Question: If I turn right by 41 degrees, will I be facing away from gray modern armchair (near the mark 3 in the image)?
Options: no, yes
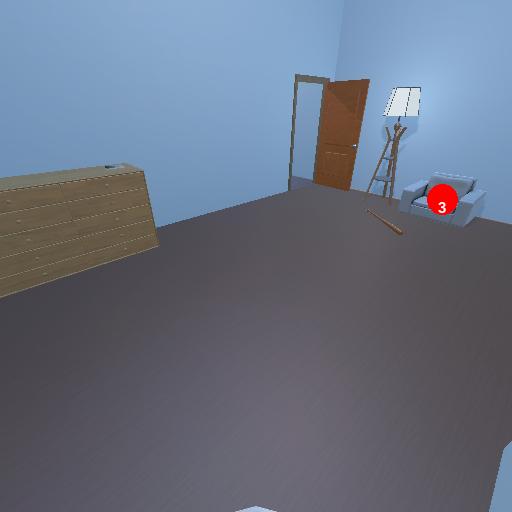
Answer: no